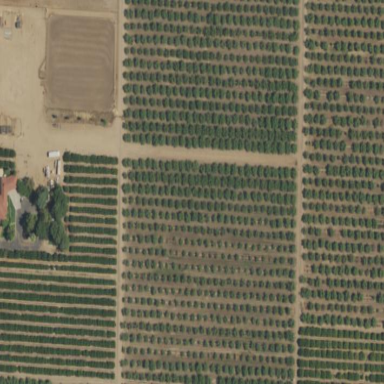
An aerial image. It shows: Orchard.